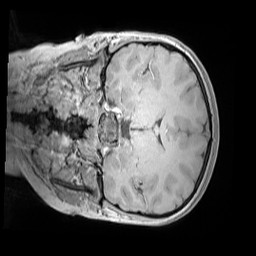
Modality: MP2RAGE
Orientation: coronal
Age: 9
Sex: female
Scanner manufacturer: siemens
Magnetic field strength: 3 T
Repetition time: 4 s
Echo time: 0.00303 s